Question: I started with a string:
'''
hidden = "a,b,c,d,e,f,g,h";
'''
I then split(",") the string into something I can try to work with:
'''
array = hidden.split(",");
'''
If I console.log out, the result is:
'''
["a", "b", "c", "d", "e", "f", "g", "h"]
'''
What I would eventually like to end up with (using JS only) is:
'''
["a,b,c,d","e,f,g,h"];
'''
or
'''
[["a,b,c,d"],["e,f,g,h"]];
'''
Thanks!
EDIT to show that I am actually trying to figure this out (don't mind the formatting):
'''
if (currentPage === "view-bills.php")
{
var str = "";
hidden = document.getElementById("billItems");
array = hidden.value.split(",");
for (var i=0;i<array.length;i++)
{
str += "<option>"+ array[i] +"</option>";
}
var itemsAmt = document.getElementById("items").value;
document.getElementById("displayItems").innerHTML = "<optgroup label='"+ itemsAmt +" items'>" + str + "</optgroup>";
}
'''
The problem has been solved, however, I would like to show you the outcome of my project (accessing classes instead of id's this time):
<URL>

Once again, don't mind my formatting, I have trouble pasting things in here:
'''
if (currentPage === "view-bills.php")
{
// Add items to select box
hidden = document.getElementsByClassName("billItems");
for (var n=0;n<hidden.length;n++)
{
array = hidden[n].value.split(",");
groups = [];
for(var i=0;i<array.length;i+=5)
{
groups.push(array.slice(i,i+5).join(','))
}
var str = "";
for (var j=0;j<groups.length;j++)
{
str += "<option>"+ groups[j] +"</option>";
}
var itemsAmt = document.getElementsByClassName("items")[n].value;
document.getElementsByClassName("displayItems")[n].innerHTML = "<optgroup label='"+ itemsAmt +" items'>" + str + "</optgroup>";
}
}
'''
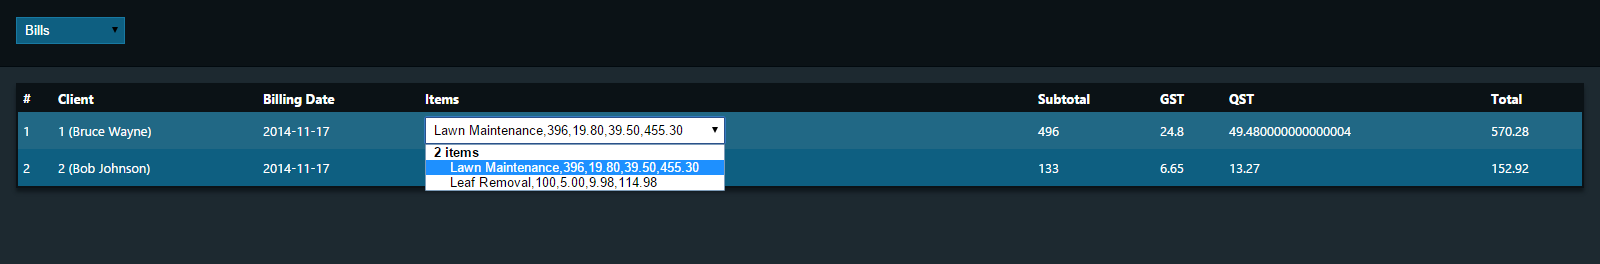
Answer: An alternate way with a simple loop;
'''
hidden = "a,b,c,d,e,f,g";
arr = hidden.split(",");
groups = []
for(var i = 0; i < arr.length; i+=4)
groups.push(arr.slice(i,i+4).join(','))
console.log(groups)
> [ 'a,b,c,d', 'e,f,g' ]
'''